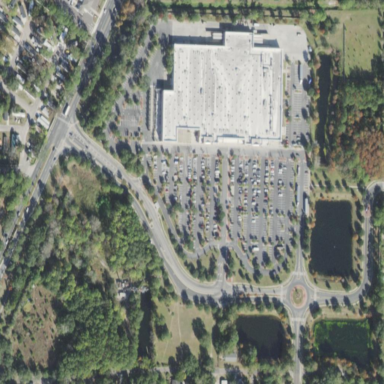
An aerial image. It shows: Retail area.